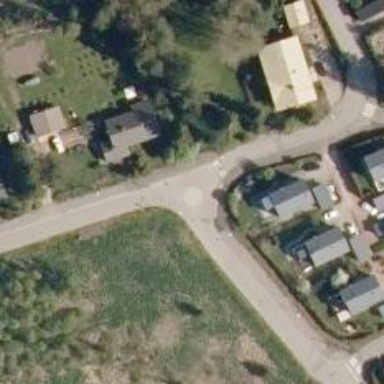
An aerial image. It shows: Mini roundabout on the road.